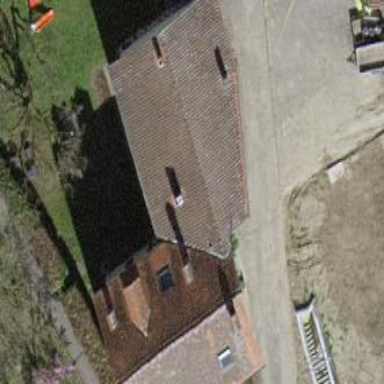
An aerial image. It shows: Detached building.